Interaction volume radius: 10 \u00c5
Interaction volume height: 20 \u00c5
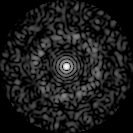
Disorder parameter: 0.8385